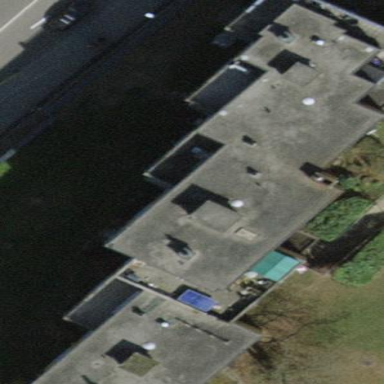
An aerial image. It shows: Flat-roofed apartment building.